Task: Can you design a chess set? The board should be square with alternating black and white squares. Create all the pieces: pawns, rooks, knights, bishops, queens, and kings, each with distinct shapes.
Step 1800:
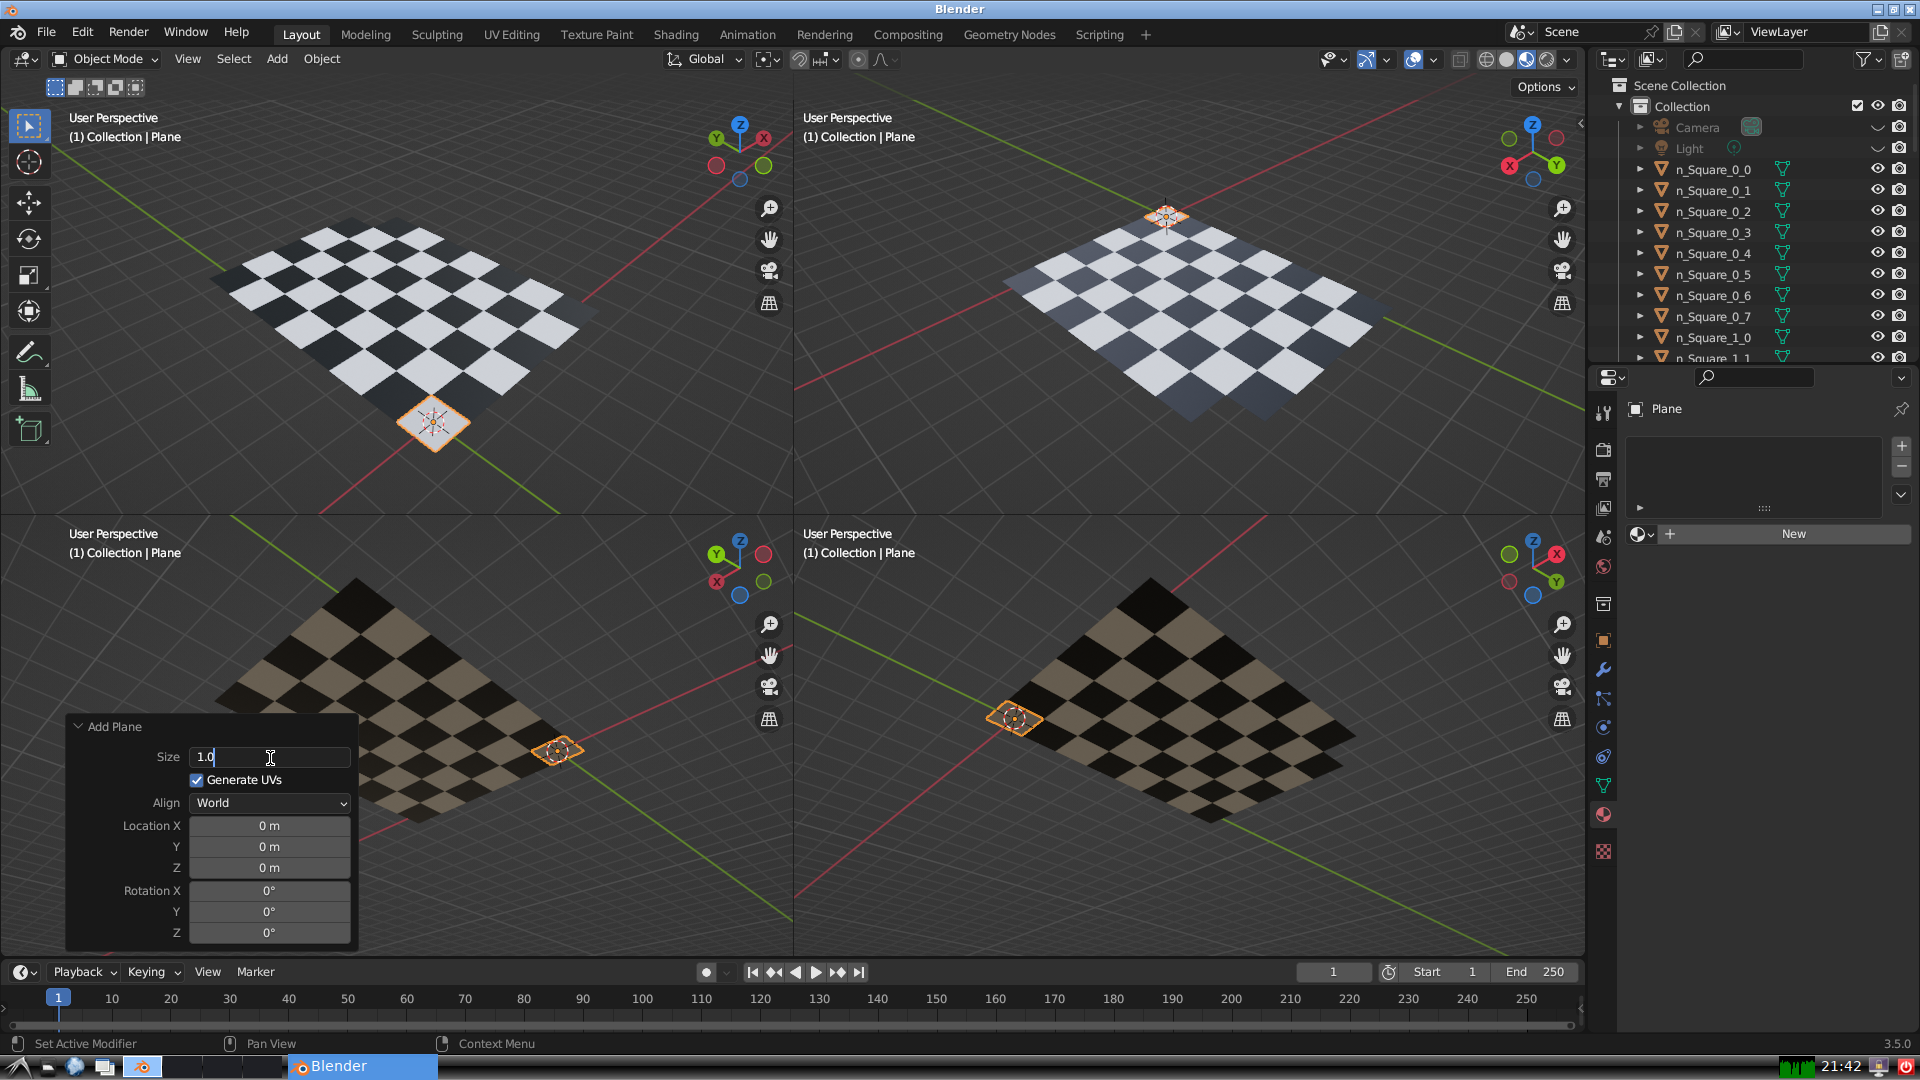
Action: {"key_press": ['Return']}